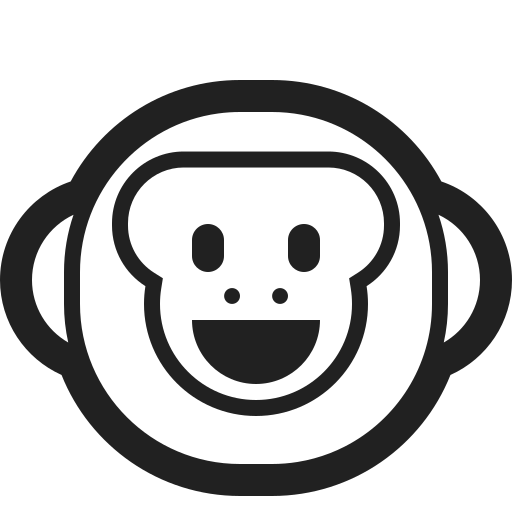
monkey face high contrast